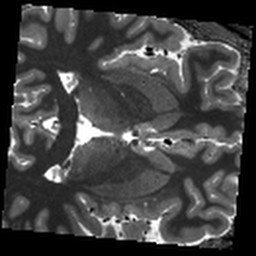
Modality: T1map
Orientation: axial
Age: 29
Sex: male